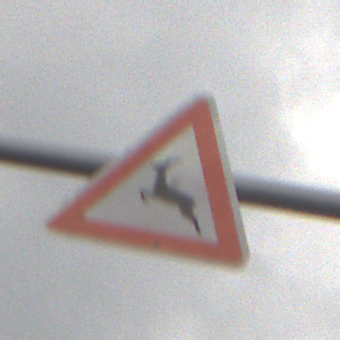
Verkehrszeichen: WildwechselRechts
Umgebung: Outdoor, Nature
Tageszeit: MorningAfternoon
Wetter: Overcast
Licht: Natural
Jahreszeit: NotSpecified
Kontrast: LowContrast